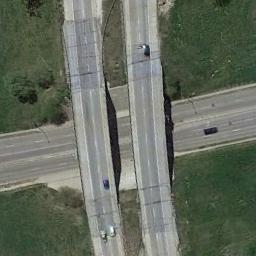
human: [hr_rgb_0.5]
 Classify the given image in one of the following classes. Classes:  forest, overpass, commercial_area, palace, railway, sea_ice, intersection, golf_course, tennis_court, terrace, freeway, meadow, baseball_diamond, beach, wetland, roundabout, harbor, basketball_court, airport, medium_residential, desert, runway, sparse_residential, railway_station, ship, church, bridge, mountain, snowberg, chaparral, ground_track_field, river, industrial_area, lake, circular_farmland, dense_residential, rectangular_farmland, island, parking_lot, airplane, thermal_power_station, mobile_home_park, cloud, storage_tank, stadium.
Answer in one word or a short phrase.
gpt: overpass